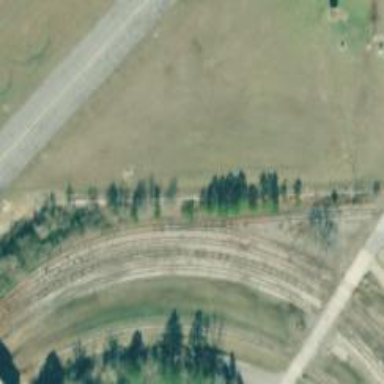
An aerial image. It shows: Rail spur service.